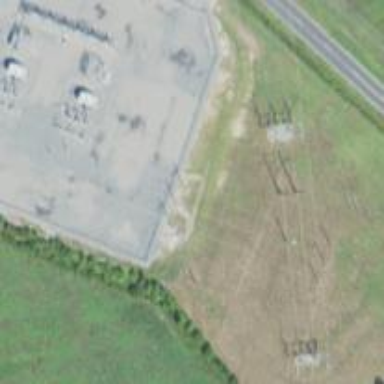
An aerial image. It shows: H-frame designed tower for power lines.